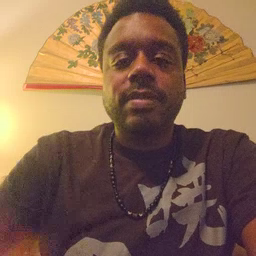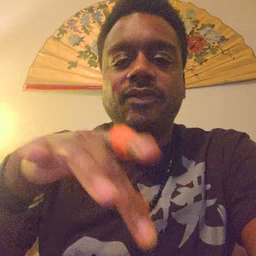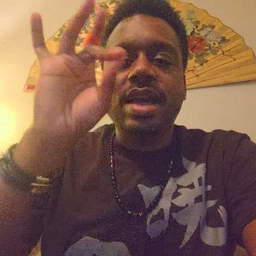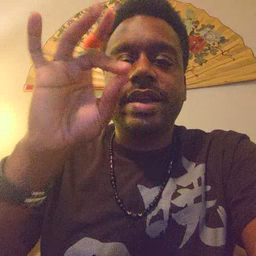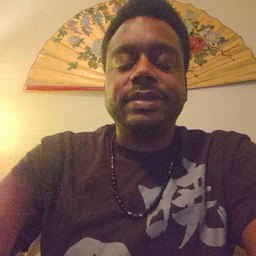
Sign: find